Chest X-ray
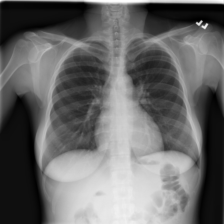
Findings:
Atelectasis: negative
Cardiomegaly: negative
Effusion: negative
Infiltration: negative
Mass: negative
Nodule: negative
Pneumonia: negative
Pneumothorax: negative
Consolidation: negative
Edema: negative
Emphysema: negative
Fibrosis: negative
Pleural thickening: negative
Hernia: negative